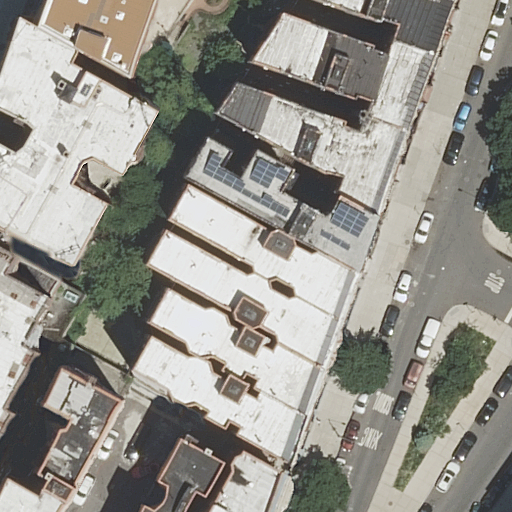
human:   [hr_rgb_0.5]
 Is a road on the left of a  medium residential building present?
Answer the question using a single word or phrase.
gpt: no

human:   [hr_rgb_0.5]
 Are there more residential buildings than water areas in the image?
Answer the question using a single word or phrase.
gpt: yes

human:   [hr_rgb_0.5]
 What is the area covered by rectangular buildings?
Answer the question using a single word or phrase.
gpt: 62m2

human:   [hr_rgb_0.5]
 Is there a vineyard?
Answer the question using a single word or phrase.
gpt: no

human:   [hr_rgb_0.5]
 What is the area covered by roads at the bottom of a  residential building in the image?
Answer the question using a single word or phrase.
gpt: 0m2

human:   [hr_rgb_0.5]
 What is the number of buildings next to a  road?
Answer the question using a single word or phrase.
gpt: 14

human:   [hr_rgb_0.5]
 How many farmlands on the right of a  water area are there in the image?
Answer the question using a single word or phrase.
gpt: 0

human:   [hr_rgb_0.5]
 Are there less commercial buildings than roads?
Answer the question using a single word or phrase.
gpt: yes

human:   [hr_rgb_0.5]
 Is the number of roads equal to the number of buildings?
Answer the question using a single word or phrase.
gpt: no

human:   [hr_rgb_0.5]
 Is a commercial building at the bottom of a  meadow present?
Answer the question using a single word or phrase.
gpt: no

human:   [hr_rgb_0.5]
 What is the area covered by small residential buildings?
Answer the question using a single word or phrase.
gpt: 62m2

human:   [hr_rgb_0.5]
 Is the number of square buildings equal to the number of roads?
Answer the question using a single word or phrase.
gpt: no

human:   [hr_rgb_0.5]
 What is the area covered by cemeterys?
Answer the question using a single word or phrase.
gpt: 0m2

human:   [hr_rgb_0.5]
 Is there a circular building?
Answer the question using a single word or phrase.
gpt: no

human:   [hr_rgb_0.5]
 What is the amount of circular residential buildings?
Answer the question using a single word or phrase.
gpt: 0

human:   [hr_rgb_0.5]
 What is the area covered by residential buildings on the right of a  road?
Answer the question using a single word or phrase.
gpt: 0m2

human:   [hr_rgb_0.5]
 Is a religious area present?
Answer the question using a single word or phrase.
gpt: no

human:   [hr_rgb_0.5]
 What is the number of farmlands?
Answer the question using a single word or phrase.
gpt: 0

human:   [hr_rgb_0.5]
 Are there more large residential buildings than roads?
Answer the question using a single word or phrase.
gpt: no

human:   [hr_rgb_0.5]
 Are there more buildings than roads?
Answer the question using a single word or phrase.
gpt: yes

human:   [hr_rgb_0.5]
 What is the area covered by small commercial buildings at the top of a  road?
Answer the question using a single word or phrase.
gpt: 0m2

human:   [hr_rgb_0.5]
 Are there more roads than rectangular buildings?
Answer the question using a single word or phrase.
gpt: yes

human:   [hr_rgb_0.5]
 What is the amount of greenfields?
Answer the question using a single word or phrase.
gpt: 0

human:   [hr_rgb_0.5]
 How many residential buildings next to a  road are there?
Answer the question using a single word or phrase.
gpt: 14

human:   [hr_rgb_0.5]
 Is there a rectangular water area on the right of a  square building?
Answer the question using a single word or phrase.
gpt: no

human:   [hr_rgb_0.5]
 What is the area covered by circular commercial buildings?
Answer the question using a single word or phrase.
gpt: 0m2

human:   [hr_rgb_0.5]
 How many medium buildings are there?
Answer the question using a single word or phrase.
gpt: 11

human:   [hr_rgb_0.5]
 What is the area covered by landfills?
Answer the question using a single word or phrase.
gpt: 0m2

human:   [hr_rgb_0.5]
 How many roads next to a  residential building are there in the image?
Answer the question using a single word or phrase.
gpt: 3

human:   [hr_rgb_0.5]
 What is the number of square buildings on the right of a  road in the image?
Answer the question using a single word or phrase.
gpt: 0

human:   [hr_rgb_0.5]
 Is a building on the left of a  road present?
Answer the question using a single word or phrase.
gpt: yes

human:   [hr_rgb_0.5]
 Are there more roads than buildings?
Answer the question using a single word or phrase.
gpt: no

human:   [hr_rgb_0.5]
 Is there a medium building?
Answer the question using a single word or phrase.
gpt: yes

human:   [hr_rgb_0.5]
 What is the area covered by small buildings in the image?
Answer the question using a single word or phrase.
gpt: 62m2

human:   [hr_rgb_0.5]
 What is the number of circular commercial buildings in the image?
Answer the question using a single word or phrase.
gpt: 0

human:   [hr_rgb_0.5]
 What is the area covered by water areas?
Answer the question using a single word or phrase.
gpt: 0m2